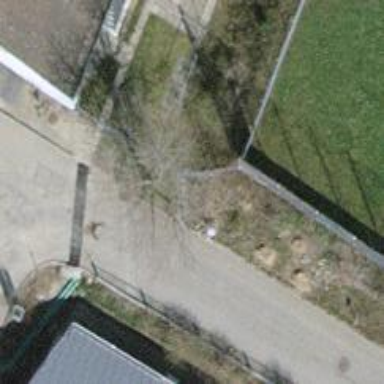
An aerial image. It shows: Fence.